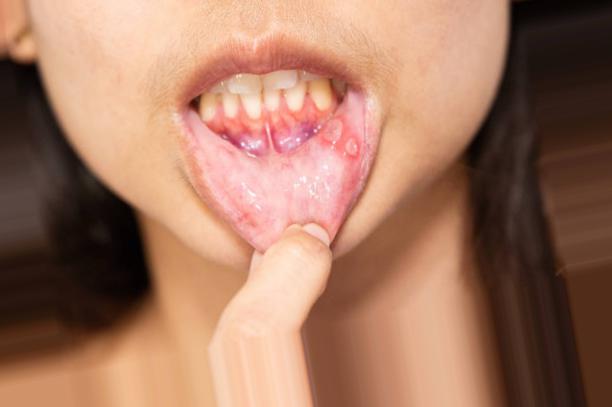
Condition: Mouth Ulcer